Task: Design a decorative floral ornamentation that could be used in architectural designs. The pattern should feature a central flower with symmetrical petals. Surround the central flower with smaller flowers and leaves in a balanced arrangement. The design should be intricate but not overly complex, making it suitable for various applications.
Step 1587:
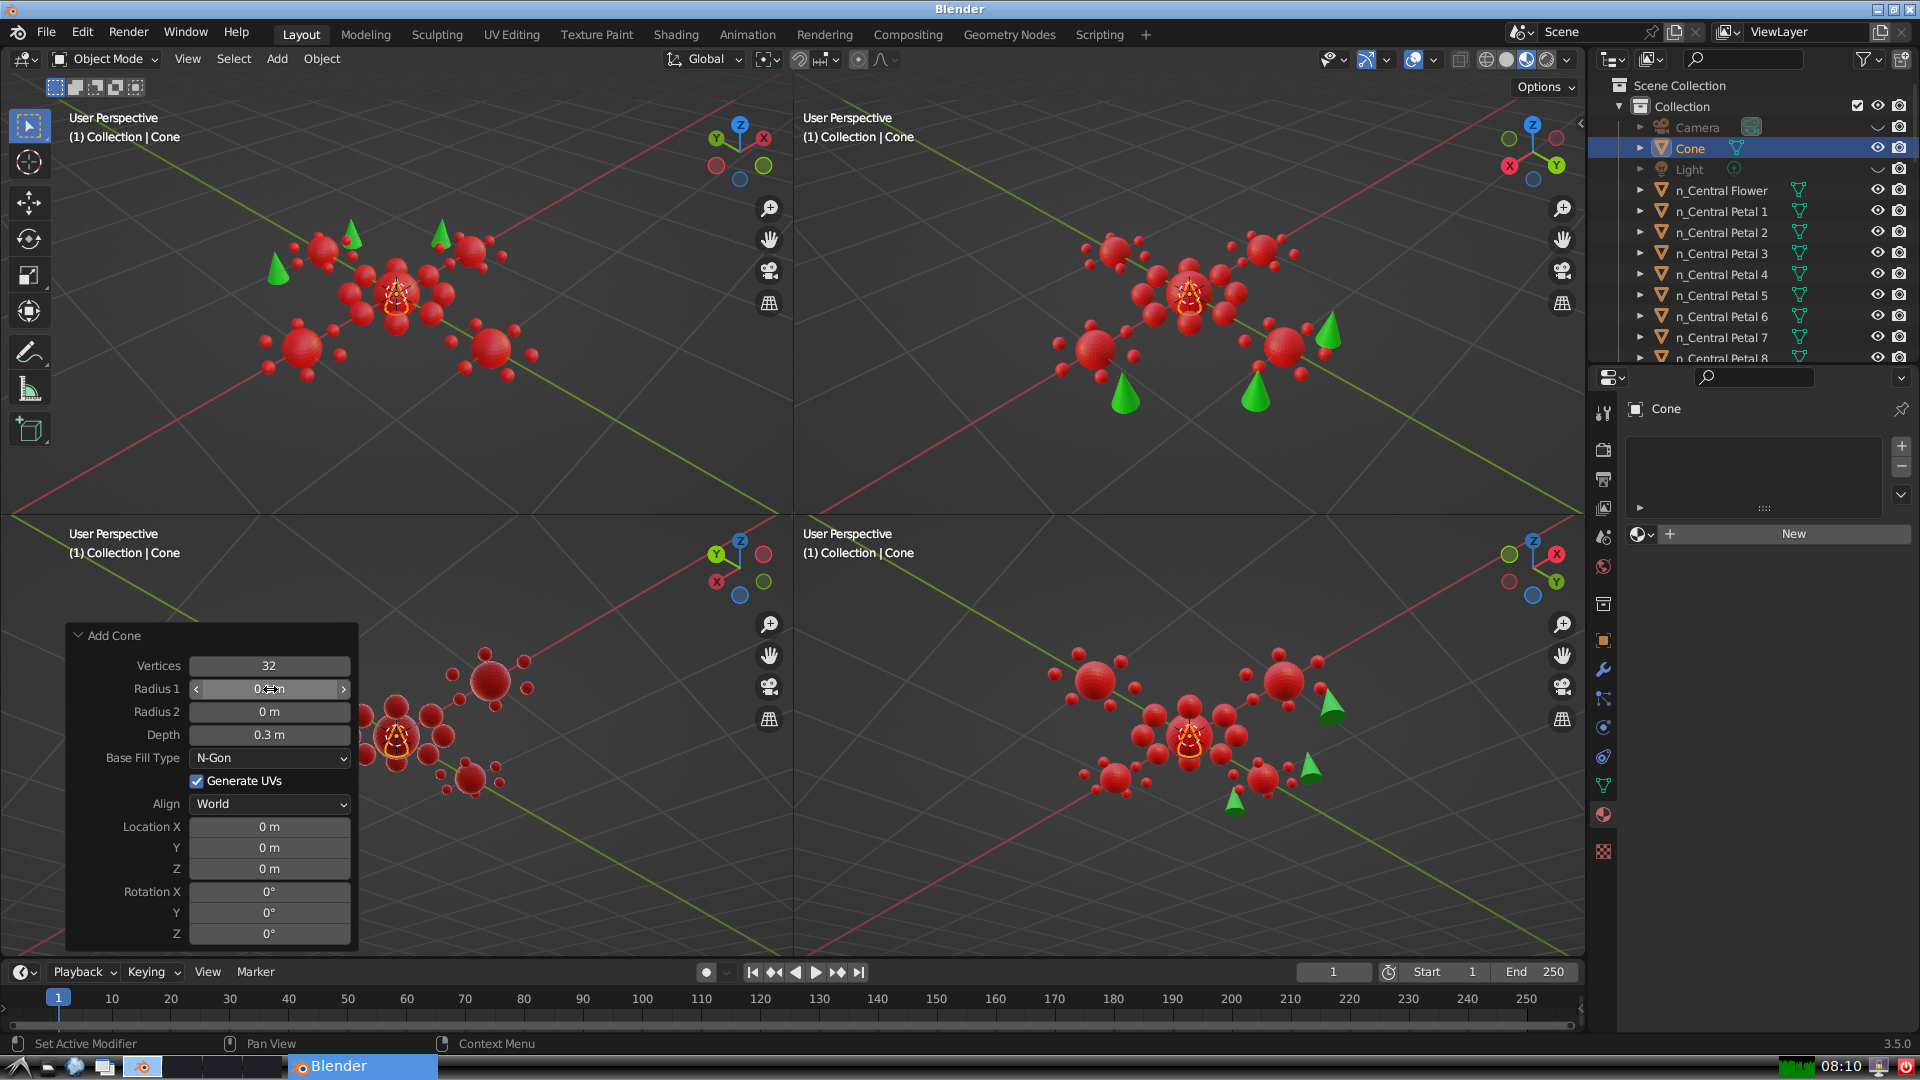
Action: {"mouse_move": [270, 712]}